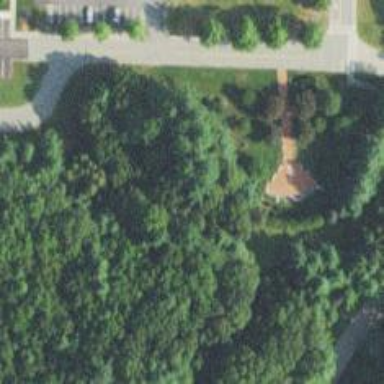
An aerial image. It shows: Memorial site with historic significance.